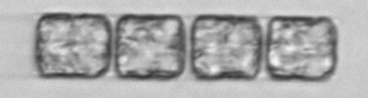
Label: Lauderia_annulata